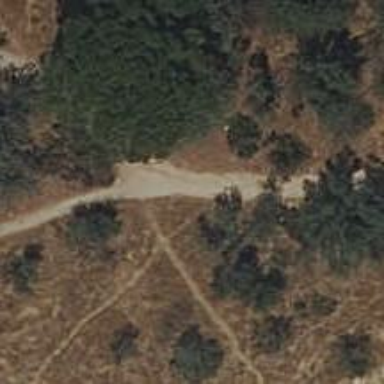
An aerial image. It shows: Compacted path road.